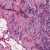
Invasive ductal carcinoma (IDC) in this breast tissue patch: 1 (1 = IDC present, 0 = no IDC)